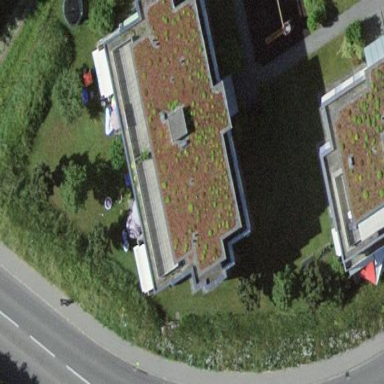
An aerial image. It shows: Apartment building with flat roof.